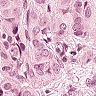
Metastatic tissue present: yes